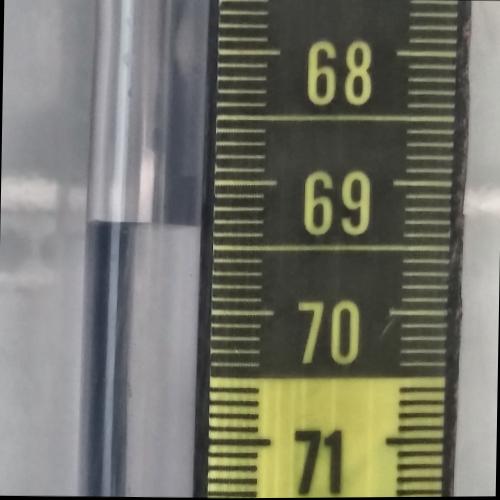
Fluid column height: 69.3 cm